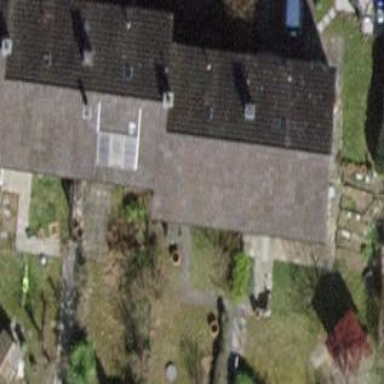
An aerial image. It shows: Building with tiled roof.